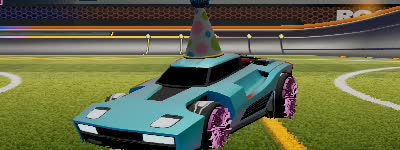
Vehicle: breakout